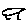
Label: bird